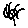
Label: sun